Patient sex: F
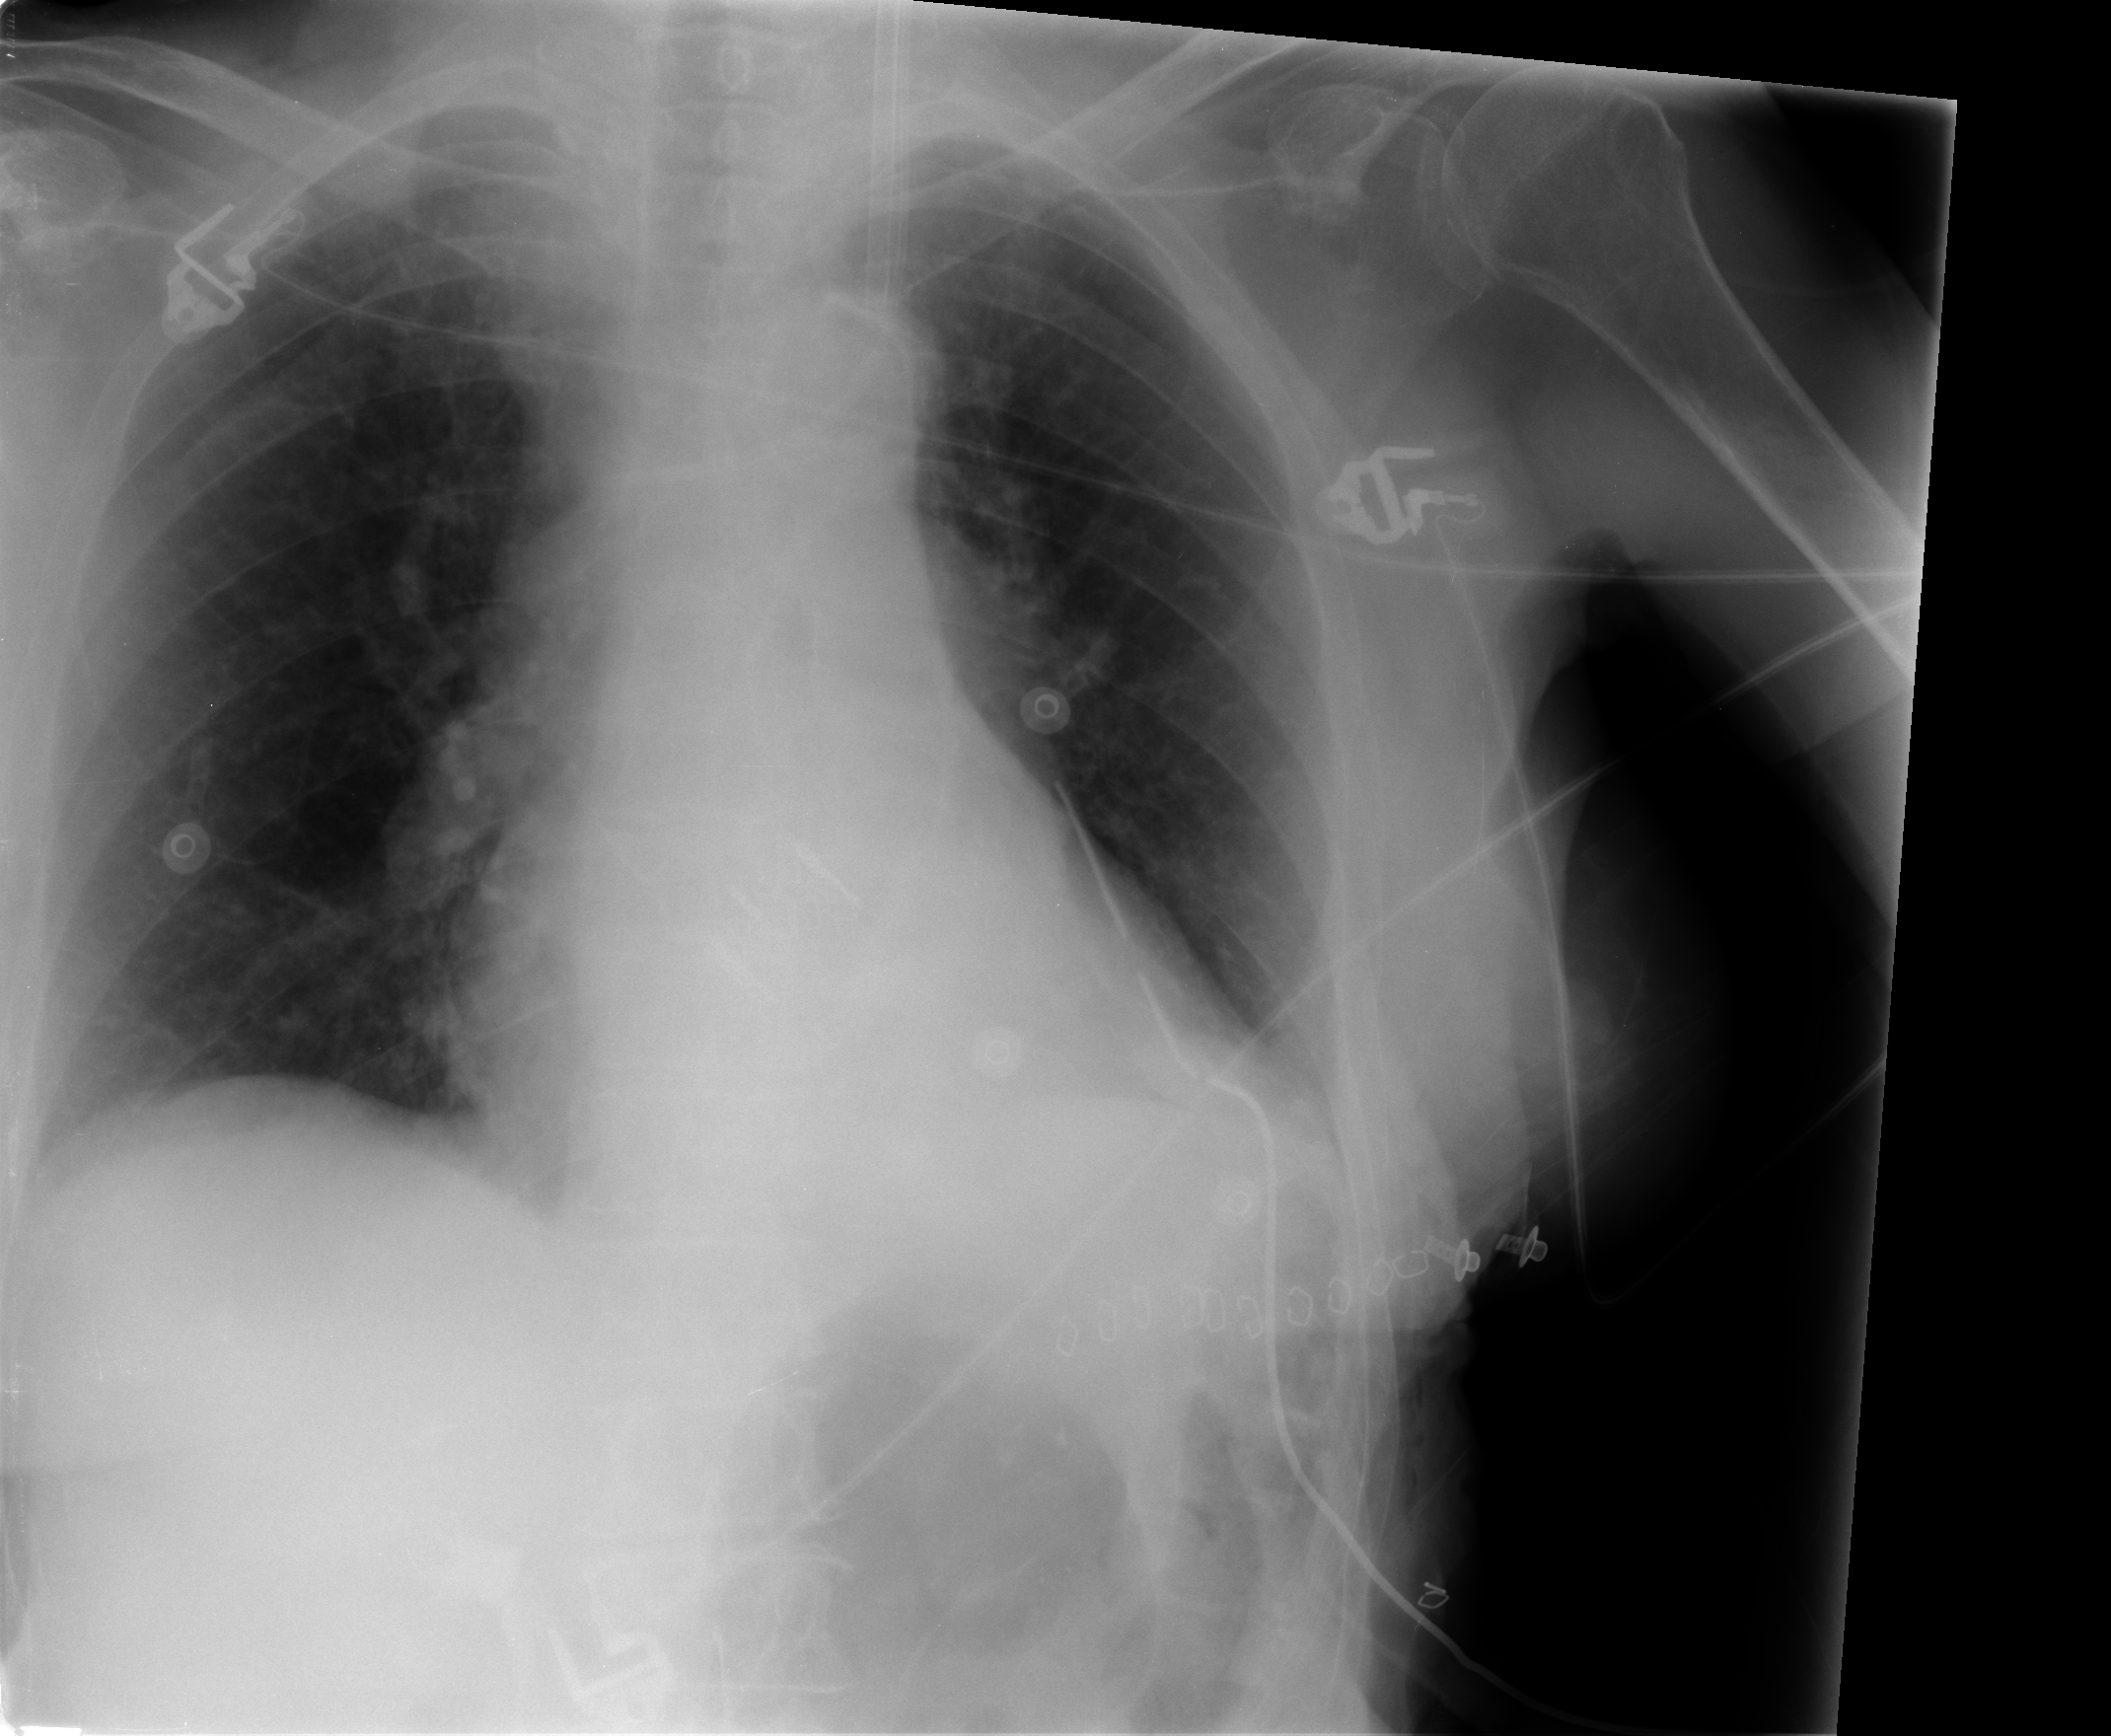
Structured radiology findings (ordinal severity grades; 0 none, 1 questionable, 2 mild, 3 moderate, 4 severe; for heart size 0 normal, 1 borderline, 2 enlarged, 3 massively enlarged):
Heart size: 1
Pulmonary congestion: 1
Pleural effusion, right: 0
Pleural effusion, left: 0
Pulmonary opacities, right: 0
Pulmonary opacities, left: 0
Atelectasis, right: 1
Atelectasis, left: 1